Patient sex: M
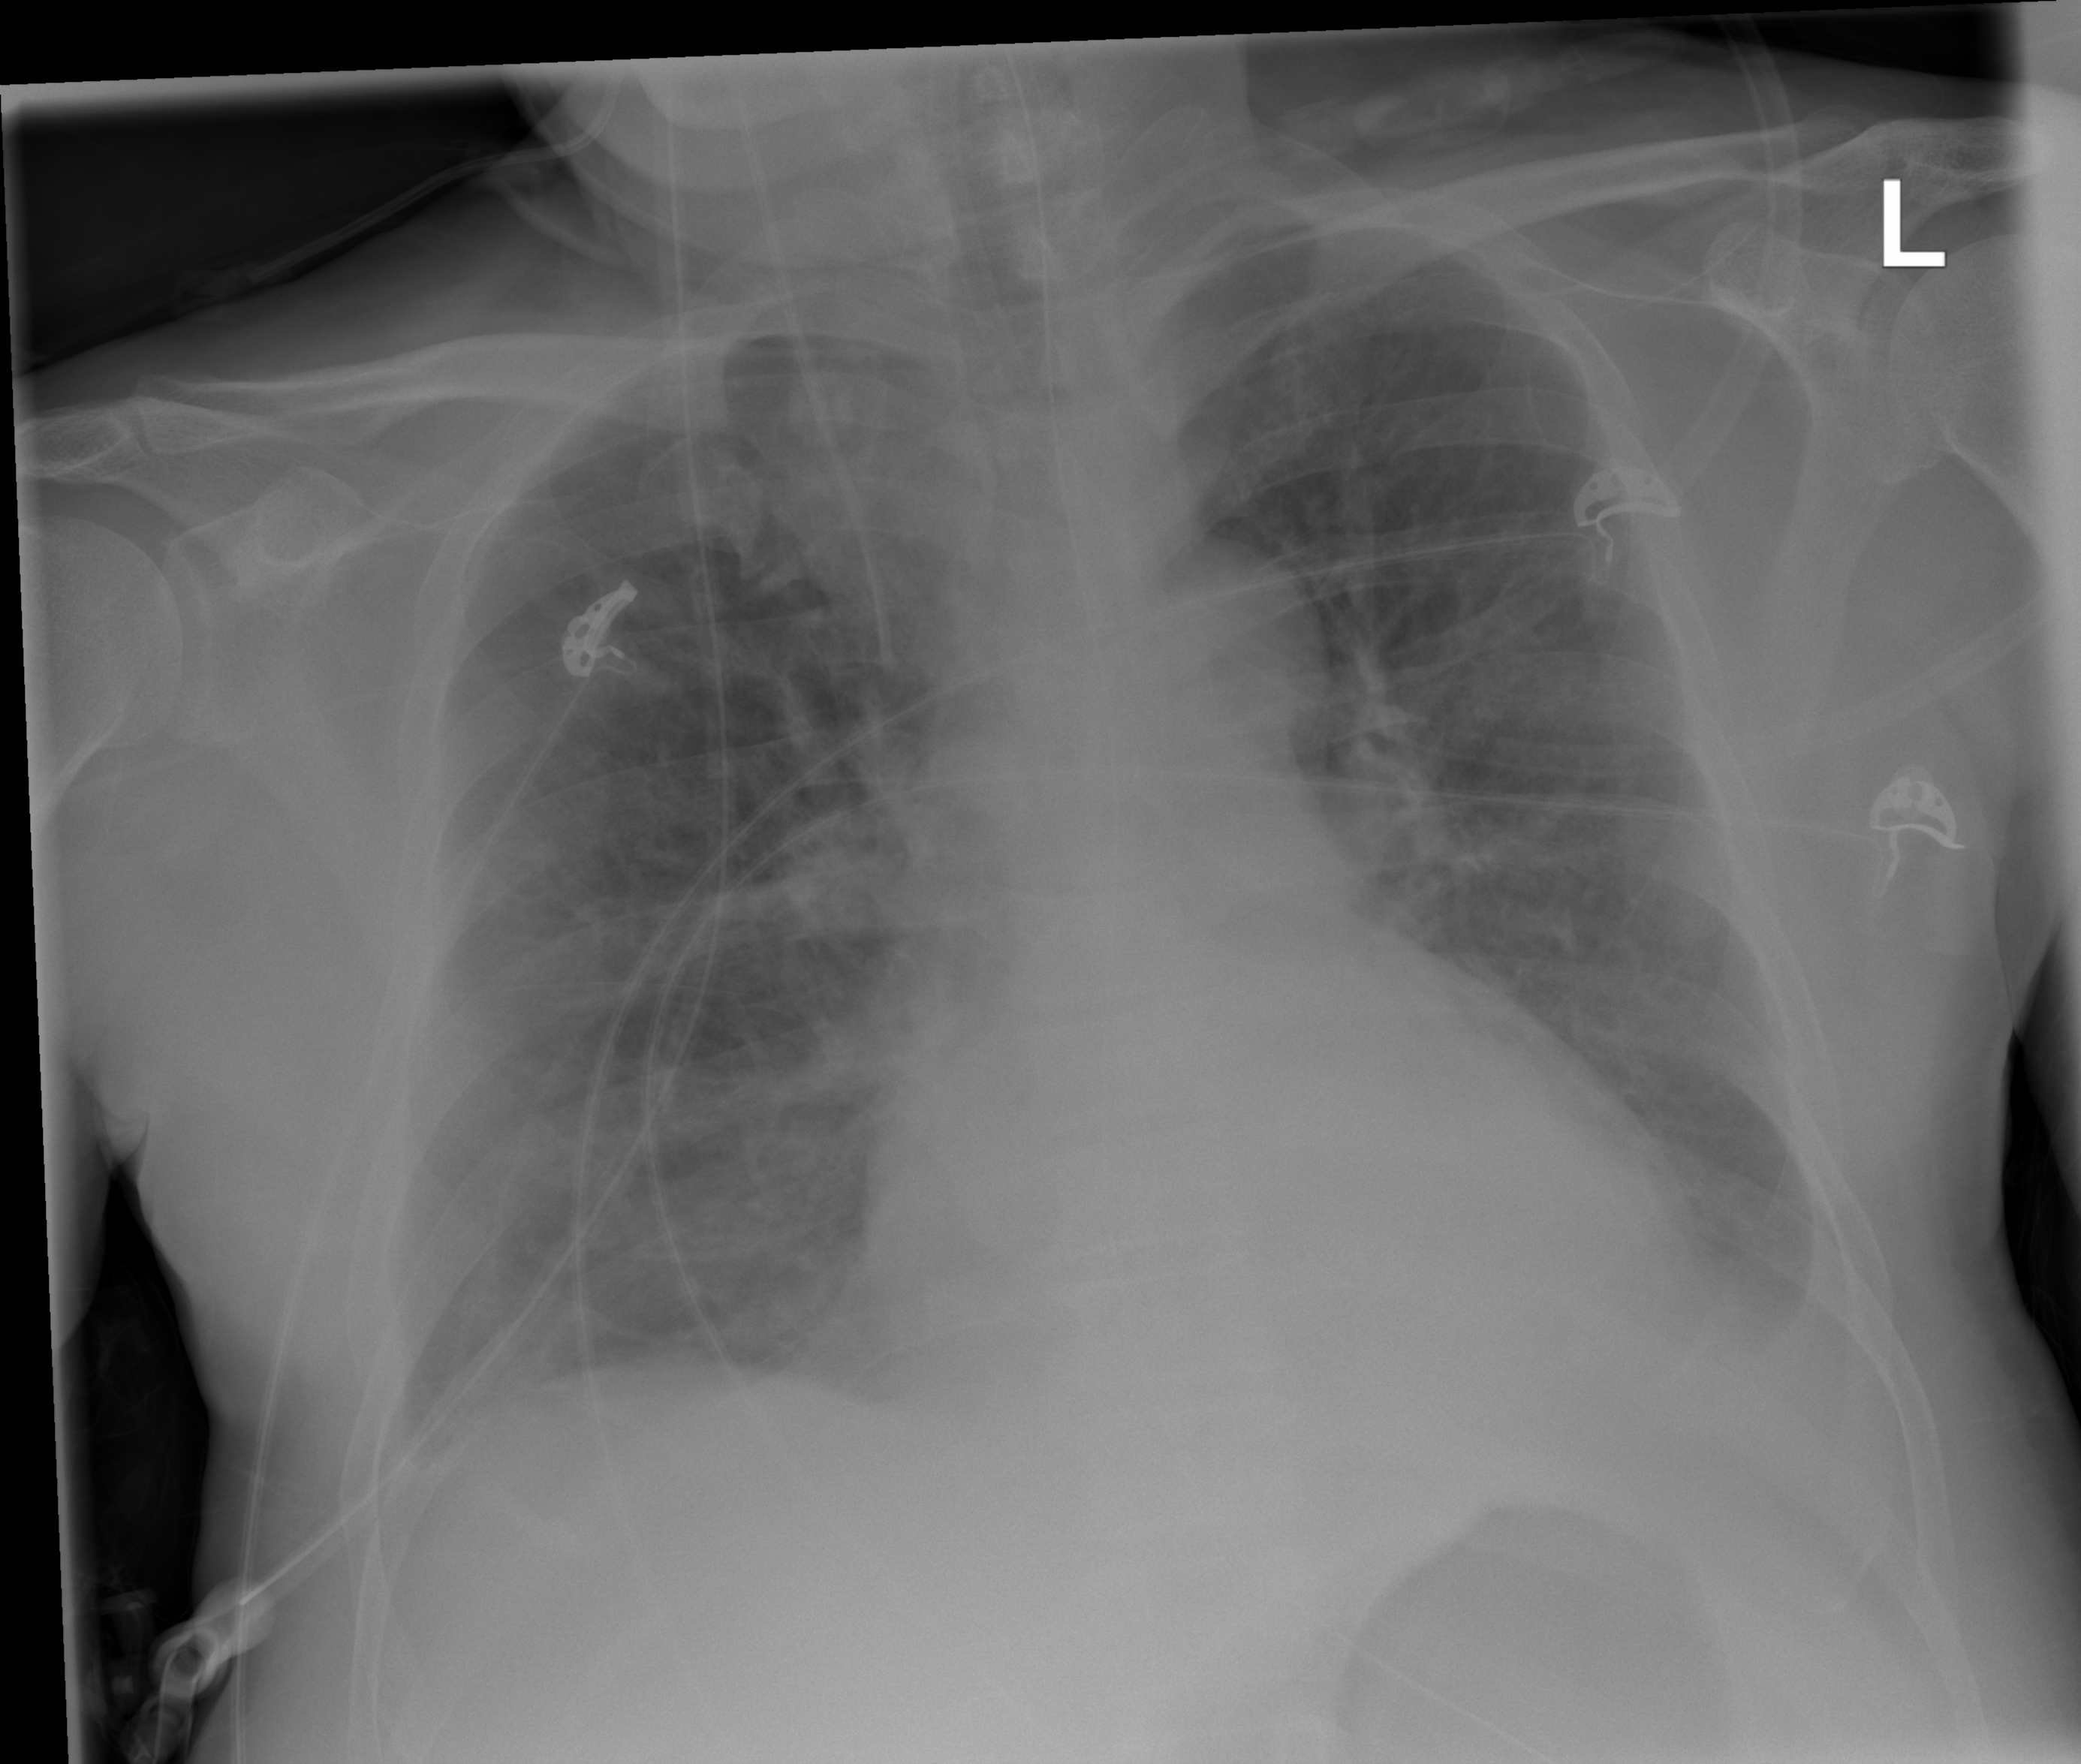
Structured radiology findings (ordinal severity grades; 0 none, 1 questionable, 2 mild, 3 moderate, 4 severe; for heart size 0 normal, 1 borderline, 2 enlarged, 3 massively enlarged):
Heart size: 1
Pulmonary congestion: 0
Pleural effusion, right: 0
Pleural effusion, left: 2
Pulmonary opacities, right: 2
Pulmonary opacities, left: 0
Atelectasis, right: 0
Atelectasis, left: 0